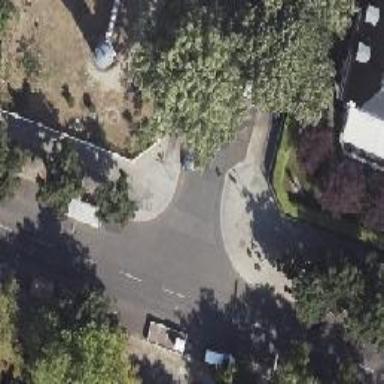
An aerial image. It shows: Asphalt footway with unmarked crossing.